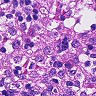
Metastatic tissue present: no